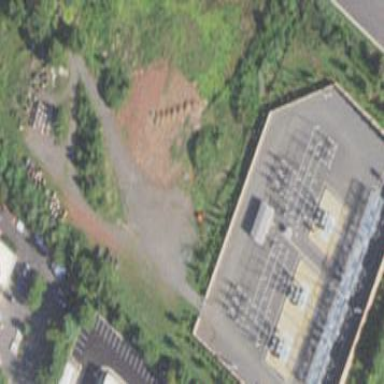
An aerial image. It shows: Substation surrounded by fence.